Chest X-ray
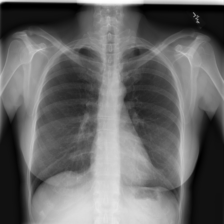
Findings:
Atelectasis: negative
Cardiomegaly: negative
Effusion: negative
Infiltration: negative
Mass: negative
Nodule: negative
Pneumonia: negative
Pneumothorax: negative
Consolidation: negative
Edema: negative
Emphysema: negative
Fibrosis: negative
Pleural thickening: negative
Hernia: negative